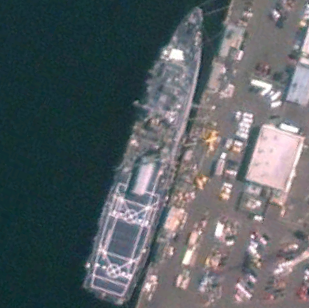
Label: combat